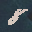
Label: 8